Aerial crown-view tile of a tropical tree (Barro Colorado Island, Panama), acquired 20240813:
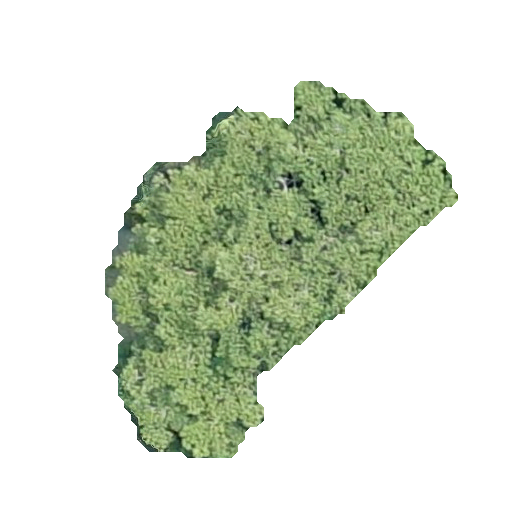
Species: Sterculia apetala
GBIF accepted scientific name: Sterculia apetala
Crown area: 114.035 m²